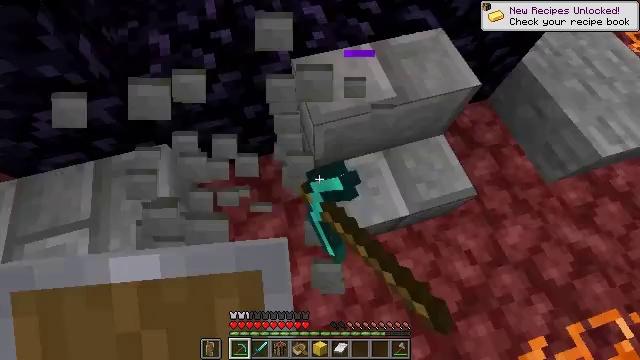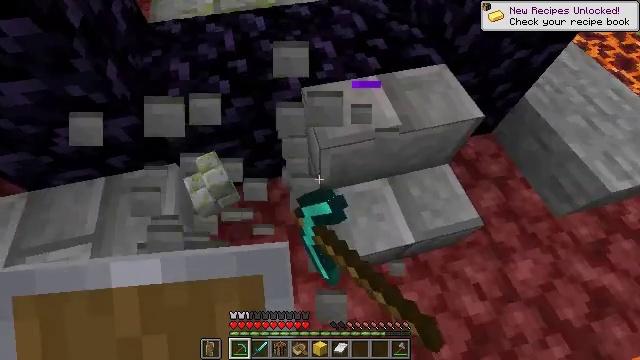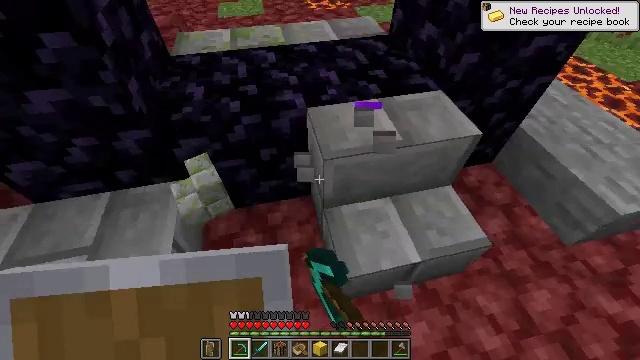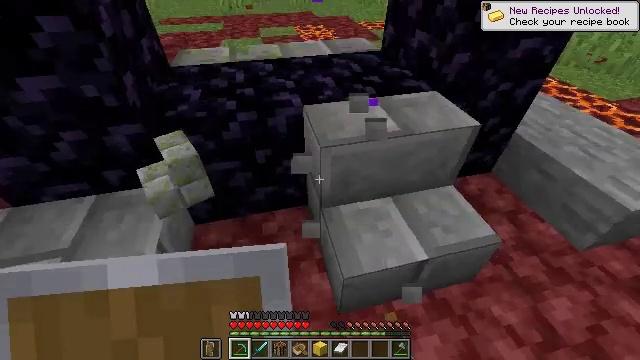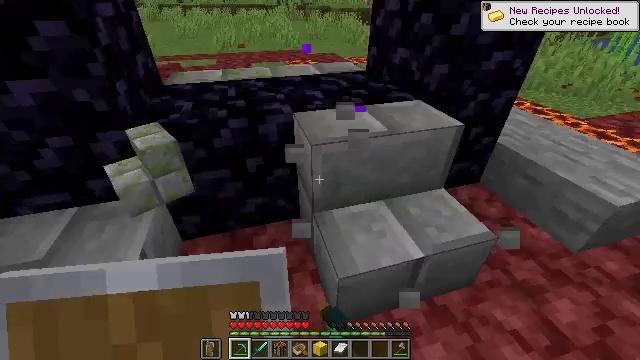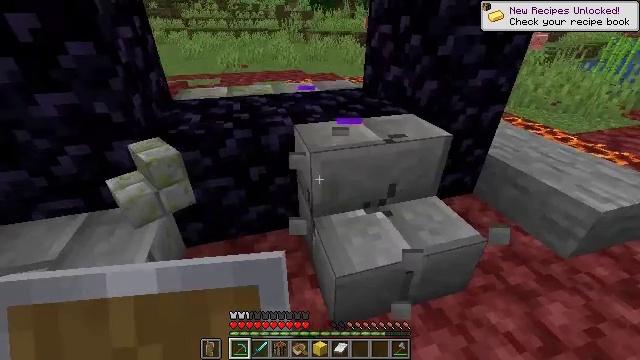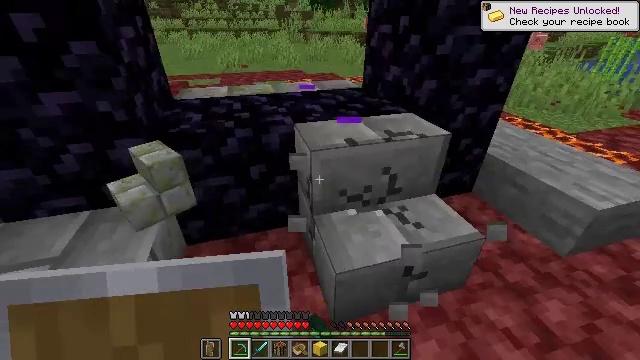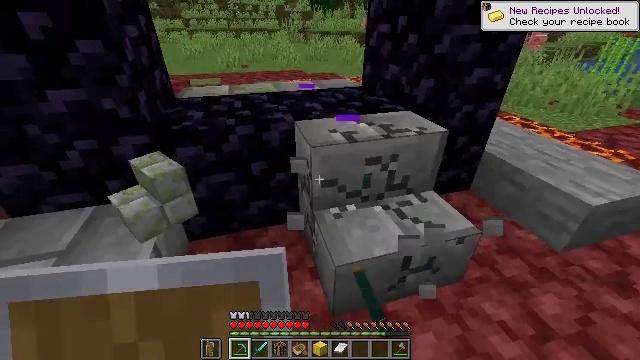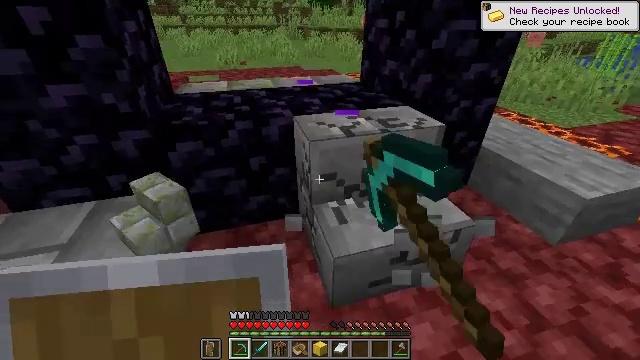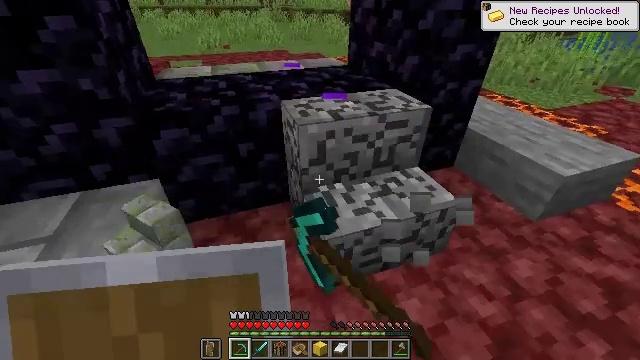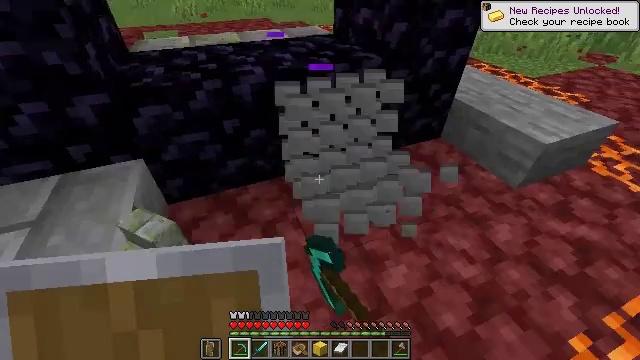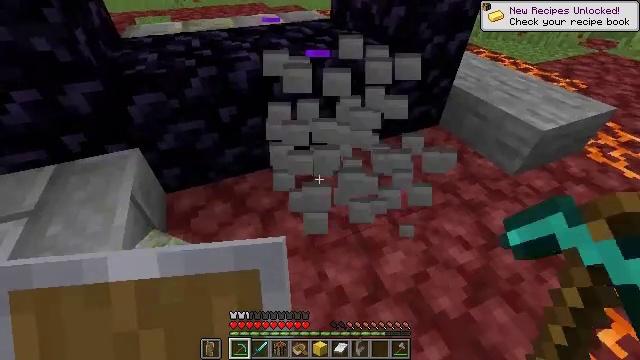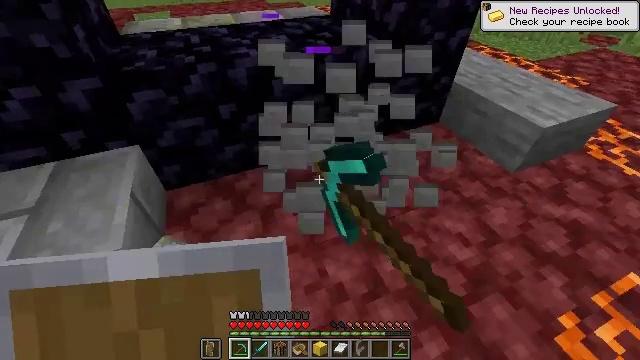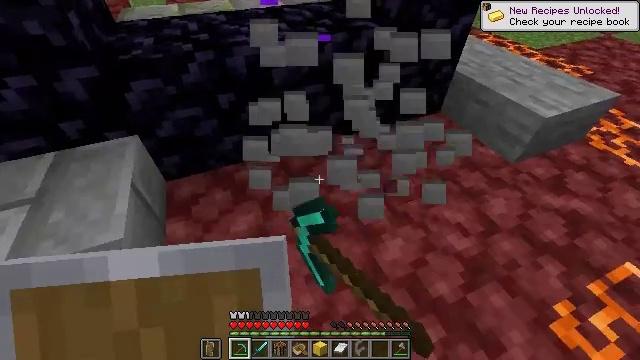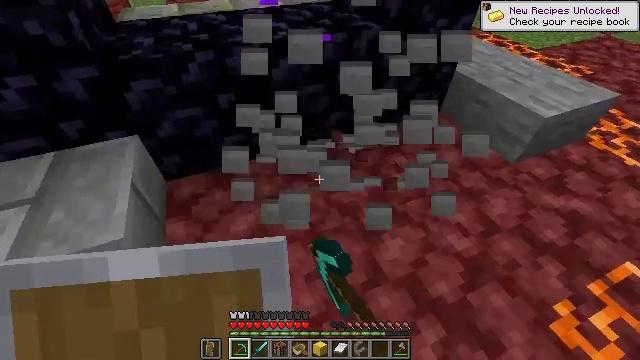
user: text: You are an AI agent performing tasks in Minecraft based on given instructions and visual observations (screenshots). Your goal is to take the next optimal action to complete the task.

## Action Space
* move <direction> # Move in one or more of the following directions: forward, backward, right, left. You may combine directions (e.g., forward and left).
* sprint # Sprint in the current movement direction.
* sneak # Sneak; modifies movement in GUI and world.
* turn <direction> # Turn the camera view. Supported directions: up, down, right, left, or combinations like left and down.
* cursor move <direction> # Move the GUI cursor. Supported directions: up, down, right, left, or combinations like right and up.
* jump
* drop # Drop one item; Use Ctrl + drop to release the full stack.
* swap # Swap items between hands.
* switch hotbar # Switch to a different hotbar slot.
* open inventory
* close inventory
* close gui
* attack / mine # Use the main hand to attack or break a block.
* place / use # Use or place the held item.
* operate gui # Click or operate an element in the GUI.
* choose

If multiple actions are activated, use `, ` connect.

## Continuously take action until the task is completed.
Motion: motion action
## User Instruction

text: Break the stone brick stairs.
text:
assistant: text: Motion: move back, turn left and up, attack / mine
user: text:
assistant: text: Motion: move back, turn left and up, attack / mine
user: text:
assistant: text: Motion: move back, turn up, attack / mine
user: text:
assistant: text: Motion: turn right and up, attack / mine
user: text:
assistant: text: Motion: turn up, attack / mine
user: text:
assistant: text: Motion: attack / mine
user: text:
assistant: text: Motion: attack / mine
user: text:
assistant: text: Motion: attack / mine
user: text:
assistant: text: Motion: turn right and down, attack / mine
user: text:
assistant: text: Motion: turn right and down, attack / mine
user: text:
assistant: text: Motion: turn down, attack / mine
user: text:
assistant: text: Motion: attack / mine
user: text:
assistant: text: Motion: turn down, attack / mine
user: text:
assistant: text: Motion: attack / mine
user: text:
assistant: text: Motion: attack / mine